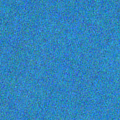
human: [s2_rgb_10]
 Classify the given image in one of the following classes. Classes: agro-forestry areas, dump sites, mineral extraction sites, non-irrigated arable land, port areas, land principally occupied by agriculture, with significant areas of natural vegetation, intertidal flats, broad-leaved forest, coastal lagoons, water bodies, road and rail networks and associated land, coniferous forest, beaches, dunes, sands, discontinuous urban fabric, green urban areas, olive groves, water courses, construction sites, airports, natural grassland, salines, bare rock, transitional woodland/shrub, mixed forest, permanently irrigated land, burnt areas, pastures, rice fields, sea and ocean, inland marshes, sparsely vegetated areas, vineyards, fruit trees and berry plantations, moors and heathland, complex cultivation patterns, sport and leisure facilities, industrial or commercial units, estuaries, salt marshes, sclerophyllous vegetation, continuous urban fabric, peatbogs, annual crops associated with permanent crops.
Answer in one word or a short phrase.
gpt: sea and ocean